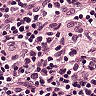
Metastatic tissue present: no